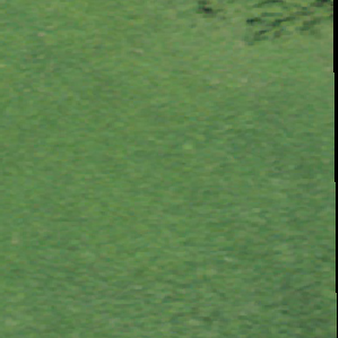
Label: other